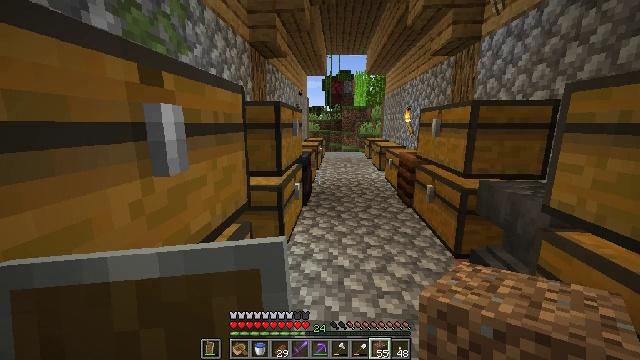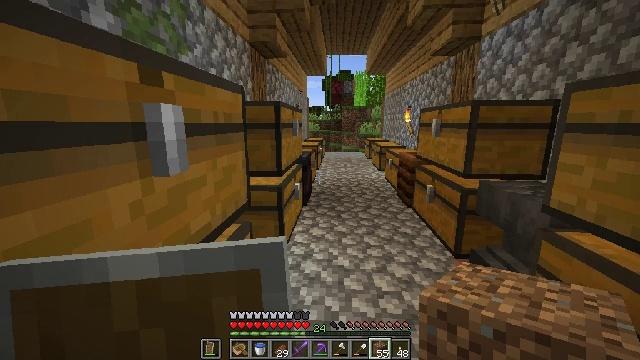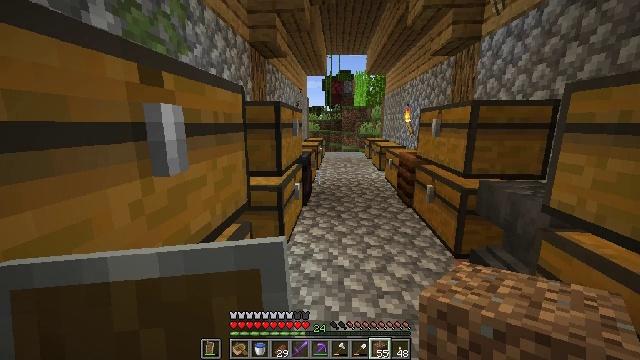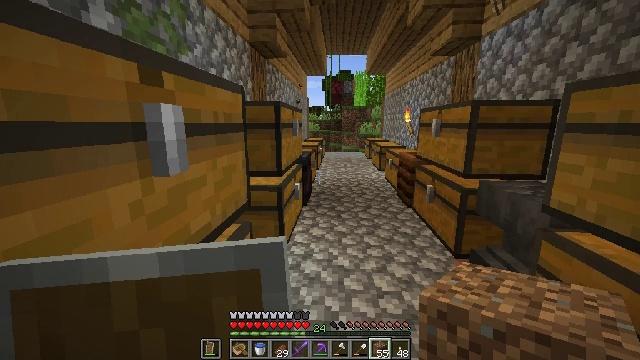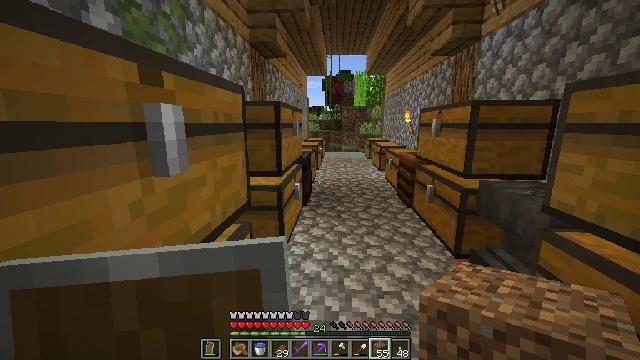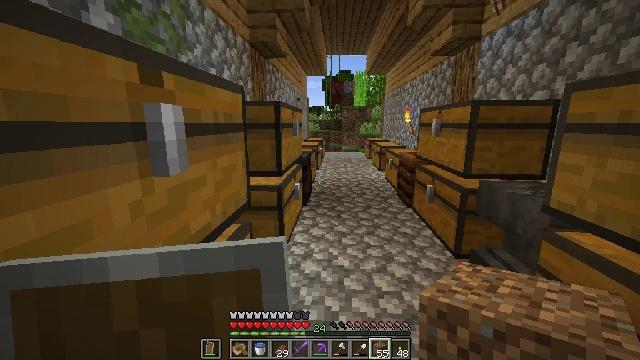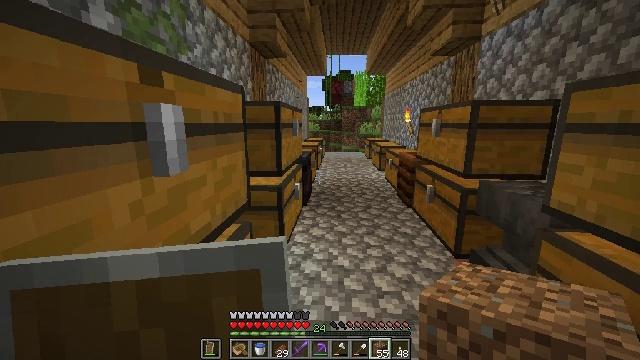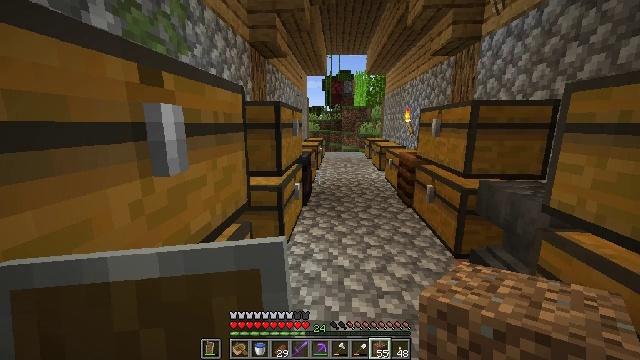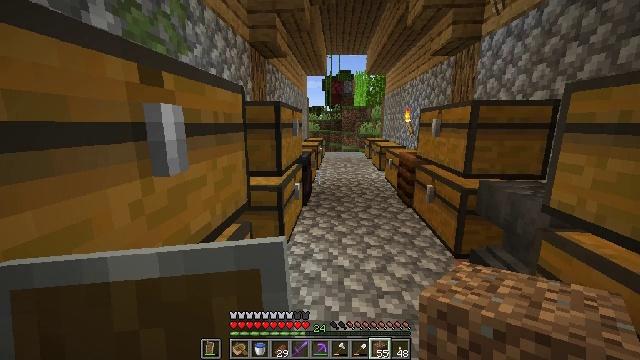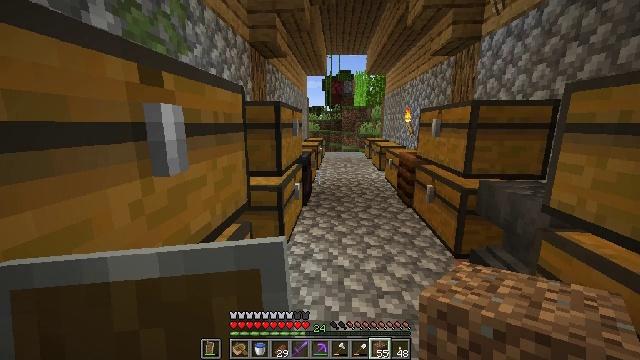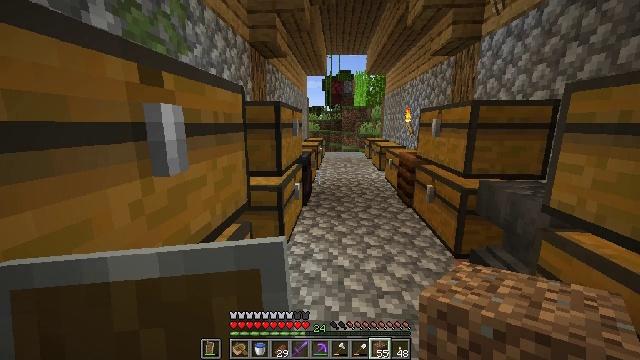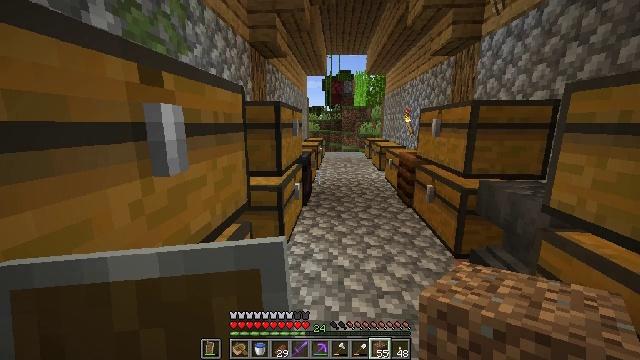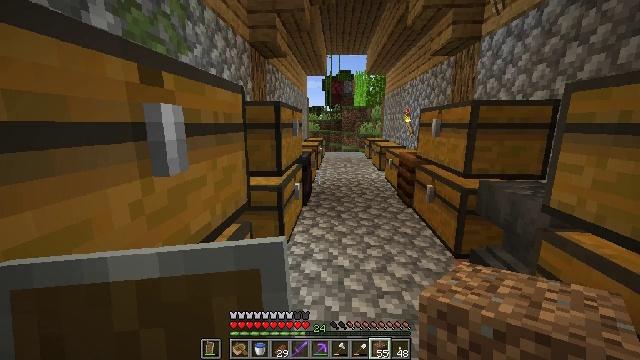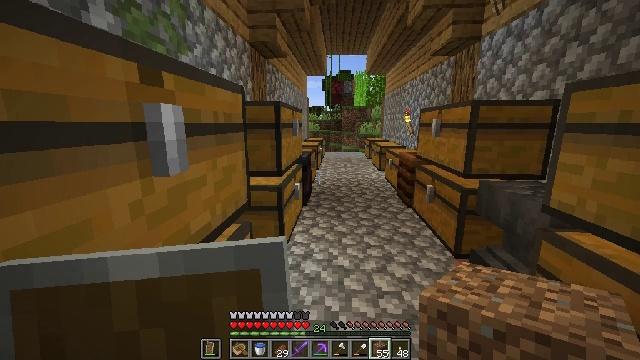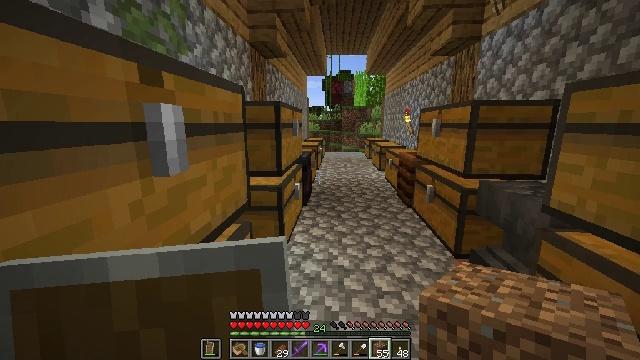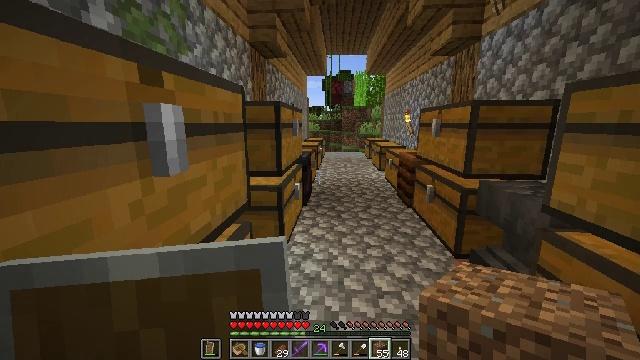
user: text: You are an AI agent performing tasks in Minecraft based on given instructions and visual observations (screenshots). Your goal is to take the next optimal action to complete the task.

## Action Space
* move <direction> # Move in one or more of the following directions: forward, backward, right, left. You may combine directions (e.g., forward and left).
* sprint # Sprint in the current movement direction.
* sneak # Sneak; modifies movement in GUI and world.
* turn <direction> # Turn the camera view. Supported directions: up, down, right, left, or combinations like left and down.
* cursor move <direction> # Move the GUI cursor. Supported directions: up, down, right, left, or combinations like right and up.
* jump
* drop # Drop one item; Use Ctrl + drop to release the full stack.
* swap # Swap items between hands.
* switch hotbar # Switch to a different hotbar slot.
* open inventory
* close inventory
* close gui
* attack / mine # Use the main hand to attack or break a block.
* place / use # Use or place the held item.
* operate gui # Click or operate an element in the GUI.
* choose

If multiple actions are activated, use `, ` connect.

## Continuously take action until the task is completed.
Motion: motion action
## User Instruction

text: Use the crafting table to craft a brewing stand.
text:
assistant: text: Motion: no_op
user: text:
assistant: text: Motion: no_op
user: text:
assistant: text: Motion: no_op
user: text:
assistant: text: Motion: no_op
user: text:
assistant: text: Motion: no_op
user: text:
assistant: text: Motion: no_op
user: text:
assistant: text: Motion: no_op
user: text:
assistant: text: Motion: no_op
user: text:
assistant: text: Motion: no_op
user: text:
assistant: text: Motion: no_op
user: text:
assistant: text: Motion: no_op
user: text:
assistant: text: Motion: no_op
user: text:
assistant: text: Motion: no_op
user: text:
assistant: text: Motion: no_op
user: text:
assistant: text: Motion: no_op
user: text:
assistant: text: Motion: no_op
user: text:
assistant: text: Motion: no_op
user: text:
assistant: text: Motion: no_op
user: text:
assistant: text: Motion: no_op
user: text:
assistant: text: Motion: no_op
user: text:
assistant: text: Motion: no_op
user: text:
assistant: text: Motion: no_op
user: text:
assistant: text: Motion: no_op
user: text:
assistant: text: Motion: no_op
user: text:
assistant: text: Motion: no_op
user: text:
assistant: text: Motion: no_op
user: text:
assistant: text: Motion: no_op
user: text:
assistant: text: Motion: no_op
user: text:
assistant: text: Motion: no_op
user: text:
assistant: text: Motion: no_op